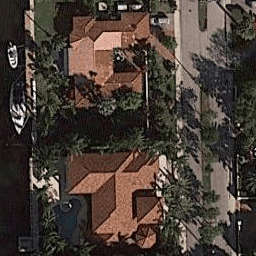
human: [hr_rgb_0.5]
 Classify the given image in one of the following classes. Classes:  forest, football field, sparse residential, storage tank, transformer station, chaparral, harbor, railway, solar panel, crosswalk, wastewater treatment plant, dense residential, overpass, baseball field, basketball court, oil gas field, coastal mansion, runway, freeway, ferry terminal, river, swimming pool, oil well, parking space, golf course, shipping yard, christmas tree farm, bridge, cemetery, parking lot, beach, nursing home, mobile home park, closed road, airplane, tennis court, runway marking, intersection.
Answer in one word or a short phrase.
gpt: coastal mansion